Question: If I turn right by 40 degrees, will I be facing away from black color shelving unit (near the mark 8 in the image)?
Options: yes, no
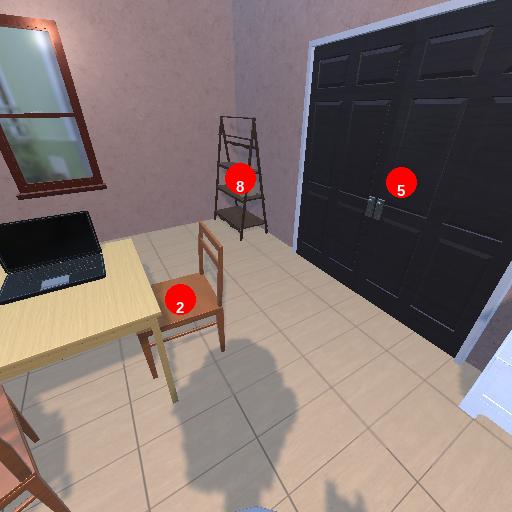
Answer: yes